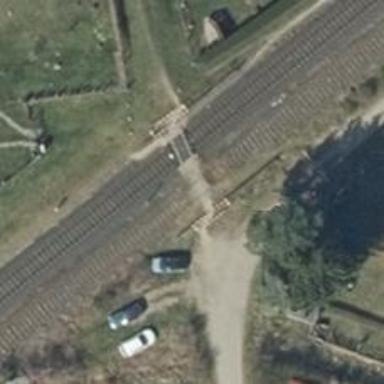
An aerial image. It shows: Railway crossing with chicane feature.